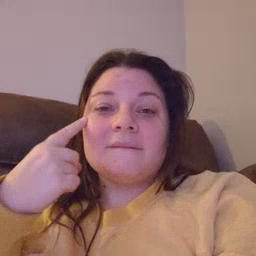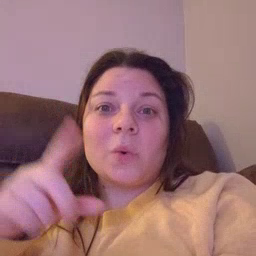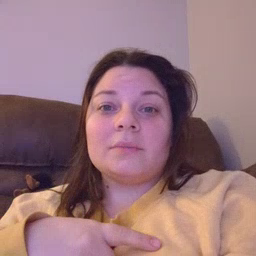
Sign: for